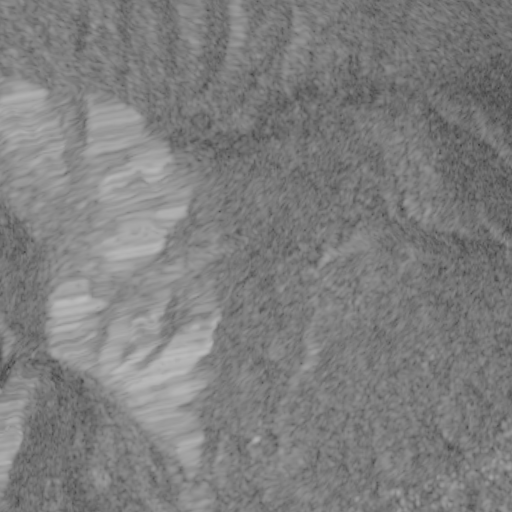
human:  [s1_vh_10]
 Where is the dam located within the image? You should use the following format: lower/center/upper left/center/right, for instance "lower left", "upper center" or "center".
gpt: The dam is located in the lower left of the image.
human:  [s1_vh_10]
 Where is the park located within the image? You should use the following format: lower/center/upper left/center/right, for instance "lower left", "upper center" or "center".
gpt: The park is located in the lower left of the image.
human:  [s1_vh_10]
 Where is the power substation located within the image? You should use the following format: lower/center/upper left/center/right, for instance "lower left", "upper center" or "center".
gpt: The power substation is located in the lower of the image.
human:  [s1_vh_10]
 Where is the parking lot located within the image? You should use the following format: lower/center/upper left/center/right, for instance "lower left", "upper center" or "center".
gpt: There is no parking lot in the image.

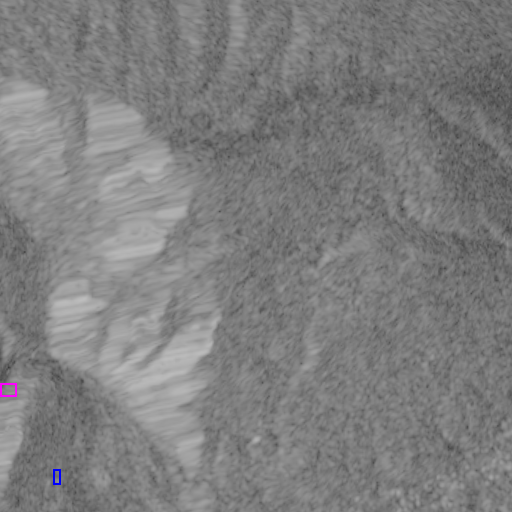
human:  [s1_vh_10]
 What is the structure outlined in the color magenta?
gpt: The structure outlined in magenta is a dam.
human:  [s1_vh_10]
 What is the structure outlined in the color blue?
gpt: The structure outlined in blue is a park.
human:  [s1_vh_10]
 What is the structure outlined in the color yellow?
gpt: There is no yellow outline.